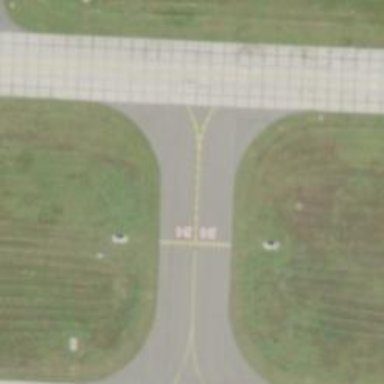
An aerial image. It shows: View of taxiway at the airport.